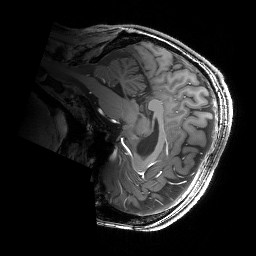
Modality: T1w
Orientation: sagittal
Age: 25
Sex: male
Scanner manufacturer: siemens
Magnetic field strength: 6.98 T
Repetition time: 2.37 s
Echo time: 0.00231 s